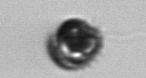
Label: Proterythropsis